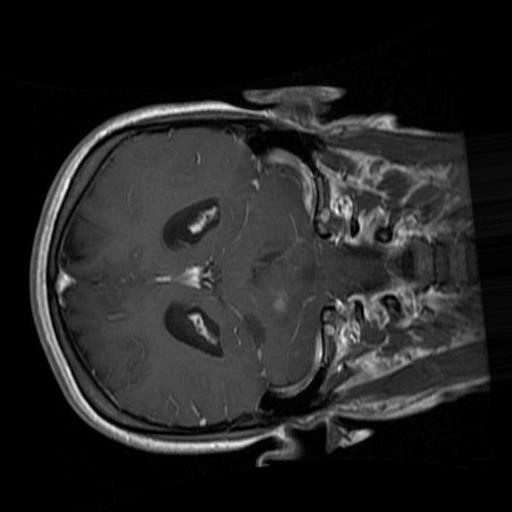
Label: brain_glioma